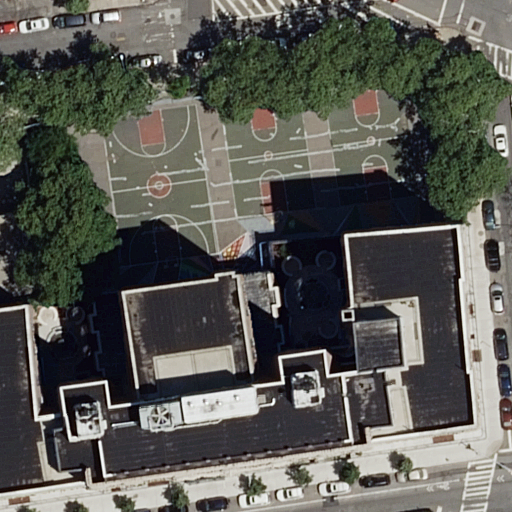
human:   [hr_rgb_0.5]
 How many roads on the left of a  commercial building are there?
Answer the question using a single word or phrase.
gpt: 0

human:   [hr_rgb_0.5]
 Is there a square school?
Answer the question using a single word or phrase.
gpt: no

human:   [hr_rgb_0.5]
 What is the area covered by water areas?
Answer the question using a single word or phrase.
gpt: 0m2

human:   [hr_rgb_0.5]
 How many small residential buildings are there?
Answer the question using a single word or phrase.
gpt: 0

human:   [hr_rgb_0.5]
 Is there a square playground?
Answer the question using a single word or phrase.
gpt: no

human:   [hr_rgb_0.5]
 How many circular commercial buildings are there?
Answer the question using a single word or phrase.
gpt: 0

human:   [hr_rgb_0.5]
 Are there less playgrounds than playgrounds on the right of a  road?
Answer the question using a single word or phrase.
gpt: no

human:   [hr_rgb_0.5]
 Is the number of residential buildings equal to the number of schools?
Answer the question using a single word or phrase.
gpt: yes

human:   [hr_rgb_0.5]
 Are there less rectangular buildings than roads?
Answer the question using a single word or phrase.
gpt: yes

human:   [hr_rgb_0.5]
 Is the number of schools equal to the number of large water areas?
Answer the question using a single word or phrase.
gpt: no

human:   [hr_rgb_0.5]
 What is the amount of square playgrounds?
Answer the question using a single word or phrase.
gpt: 0

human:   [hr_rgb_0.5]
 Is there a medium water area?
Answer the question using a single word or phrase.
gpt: no

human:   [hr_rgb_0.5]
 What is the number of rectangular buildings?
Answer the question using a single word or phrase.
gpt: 0

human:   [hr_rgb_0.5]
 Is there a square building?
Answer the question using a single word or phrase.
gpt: no

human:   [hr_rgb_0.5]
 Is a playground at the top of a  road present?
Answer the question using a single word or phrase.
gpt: yes

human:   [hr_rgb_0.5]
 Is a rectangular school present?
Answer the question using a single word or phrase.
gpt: no

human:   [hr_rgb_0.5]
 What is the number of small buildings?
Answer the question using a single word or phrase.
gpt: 0

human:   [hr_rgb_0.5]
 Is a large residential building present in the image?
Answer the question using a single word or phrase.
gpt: yes

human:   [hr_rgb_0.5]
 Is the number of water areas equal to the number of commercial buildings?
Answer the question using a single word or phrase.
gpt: yes

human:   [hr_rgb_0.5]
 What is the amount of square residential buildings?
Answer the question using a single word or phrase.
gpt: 0

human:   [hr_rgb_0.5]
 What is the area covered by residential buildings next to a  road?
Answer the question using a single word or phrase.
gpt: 2981m2

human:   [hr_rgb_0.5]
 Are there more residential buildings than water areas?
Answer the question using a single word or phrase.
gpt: yes

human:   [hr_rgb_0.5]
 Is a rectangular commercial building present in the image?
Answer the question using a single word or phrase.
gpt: no

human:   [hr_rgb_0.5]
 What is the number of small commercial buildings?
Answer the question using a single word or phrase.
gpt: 0

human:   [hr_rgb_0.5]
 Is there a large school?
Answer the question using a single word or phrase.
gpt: yes

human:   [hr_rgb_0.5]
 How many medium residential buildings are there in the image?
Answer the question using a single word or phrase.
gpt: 0

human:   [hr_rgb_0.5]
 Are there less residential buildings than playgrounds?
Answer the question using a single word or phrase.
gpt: no

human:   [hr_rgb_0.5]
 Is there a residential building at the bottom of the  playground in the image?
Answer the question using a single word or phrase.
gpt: yes

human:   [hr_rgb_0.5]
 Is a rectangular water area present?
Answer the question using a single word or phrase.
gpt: no

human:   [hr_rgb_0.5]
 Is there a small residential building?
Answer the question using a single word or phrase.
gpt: no

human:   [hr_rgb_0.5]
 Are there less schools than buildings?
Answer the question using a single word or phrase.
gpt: no

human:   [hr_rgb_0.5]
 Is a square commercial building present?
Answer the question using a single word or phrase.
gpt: no

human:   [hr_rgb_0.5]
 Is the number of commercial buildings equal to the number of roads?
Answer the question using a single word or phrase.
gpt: no

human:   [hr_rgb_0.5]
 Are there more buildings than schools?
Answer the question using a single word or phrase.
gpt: no

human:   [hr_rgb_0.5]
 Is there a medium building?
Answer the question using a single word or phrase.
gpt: no

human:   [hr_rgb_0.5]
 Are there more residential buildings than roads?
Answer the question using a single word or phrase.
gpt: no